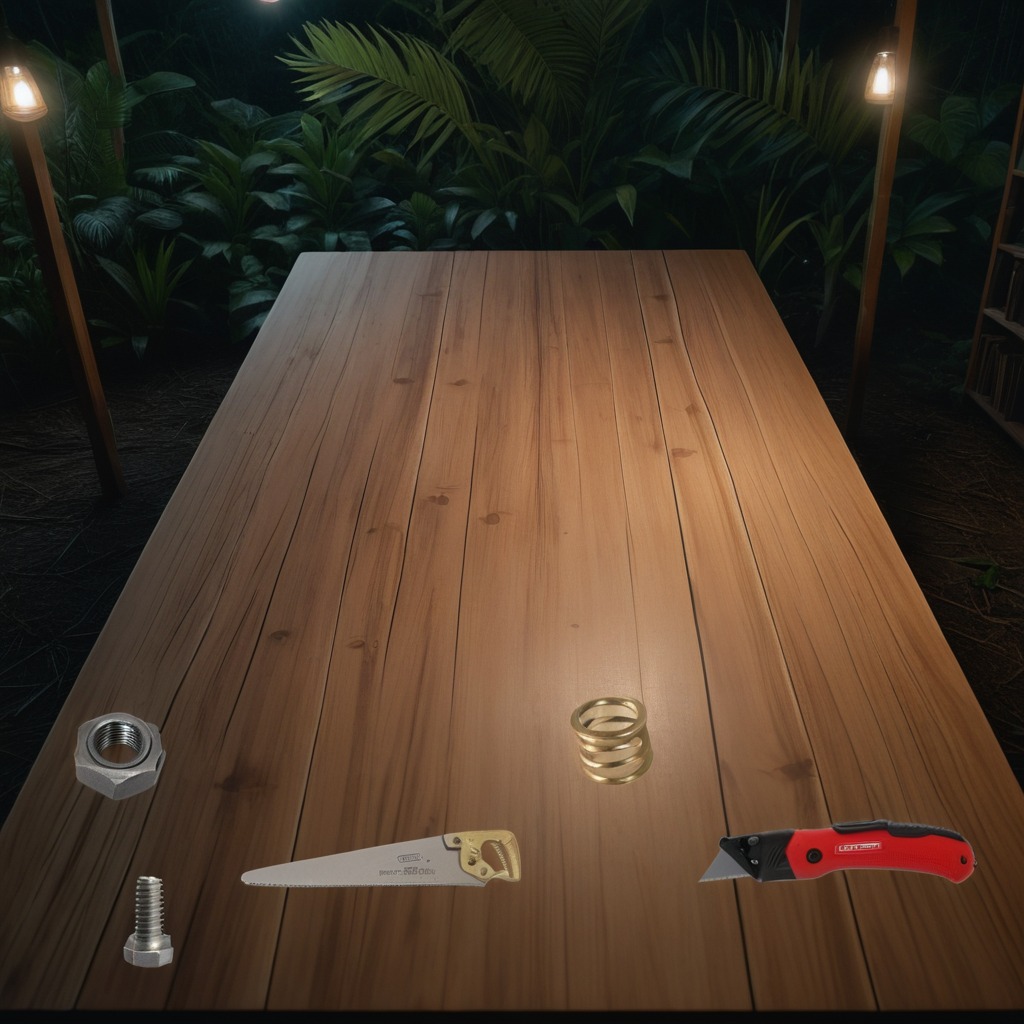
A utility knife, a metal machine screw, a coiled metal spring, a handheld metal saw, and a metal nut are lying on the wooden table.